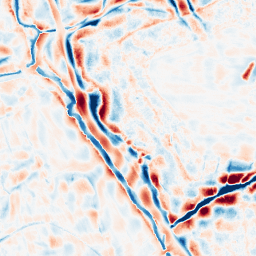
Category: wavelet
Decomposition family: wavelet_biorthogonal
Decomposition parameters: wavelet: bior5.5
level: 4
Upsampling method: sinc_blackman
Upsampling parameters: scale: 4
kernel_size: 16
Upsampling scale: 4